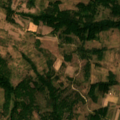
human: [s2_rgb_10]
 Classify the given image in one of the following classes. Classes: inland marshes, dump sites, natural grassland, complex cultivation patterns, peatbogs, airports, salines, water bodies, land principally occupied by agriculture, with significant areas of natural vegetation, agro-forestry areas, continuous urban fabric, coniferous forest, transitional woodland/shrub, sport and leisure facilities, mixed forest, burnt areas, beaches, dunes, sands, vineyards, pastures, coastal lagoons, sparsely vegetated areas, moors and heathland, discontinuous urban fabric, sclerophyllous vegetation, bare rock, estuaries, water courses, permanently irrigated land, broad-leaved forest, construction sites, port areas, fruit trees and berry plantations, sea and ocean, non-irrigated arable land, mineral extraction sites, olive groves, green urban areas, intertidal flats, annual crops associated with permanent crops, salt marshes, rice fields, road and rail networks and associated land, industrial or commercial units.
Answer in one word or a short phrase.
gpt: pastures, complex cultivation patterns, land principally occupied by agriculture, with significant areas of natural vegetation, broad-leaved forest